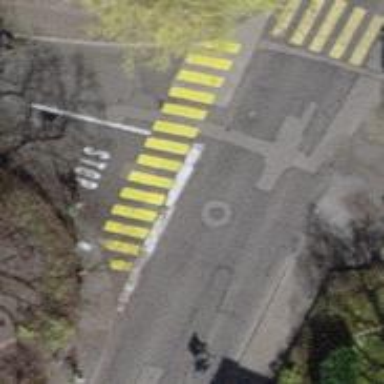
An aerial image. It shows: Uncontrolled zebra crossing on the road.